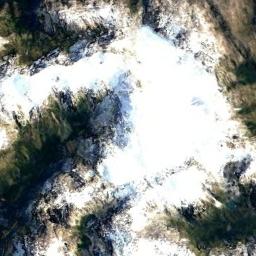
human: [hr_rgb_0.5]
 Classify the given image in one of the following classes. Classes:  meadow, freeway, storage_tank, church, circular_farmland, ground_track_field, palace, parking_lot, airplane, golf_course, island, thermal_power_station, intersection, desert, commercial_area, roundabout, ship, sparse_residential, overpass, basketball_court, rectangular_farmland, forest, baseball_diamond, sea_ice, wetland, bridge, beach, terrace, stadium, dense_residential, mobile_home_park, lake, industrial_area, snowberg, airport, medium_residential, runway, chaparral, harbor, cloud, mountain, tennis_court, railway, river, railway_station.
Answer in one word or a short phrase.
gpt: snowberg